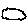
Label: cloud